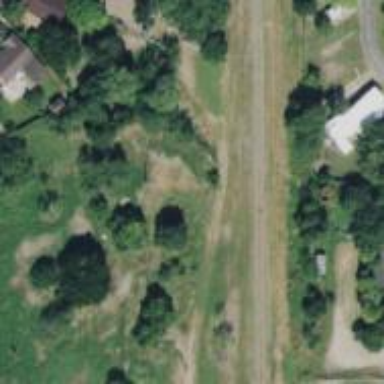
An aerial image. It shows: Abandoned railway spur.